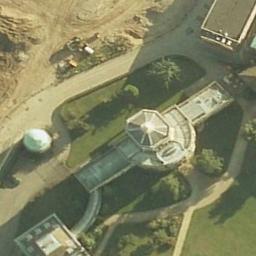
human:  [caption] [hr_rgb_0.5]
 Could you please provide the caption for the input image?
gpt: The tower of the church with a pointed roof is built in the lawn .

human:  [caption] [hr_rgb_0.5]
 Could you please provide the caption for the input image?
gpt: The church with a white circular roof is on the grass .

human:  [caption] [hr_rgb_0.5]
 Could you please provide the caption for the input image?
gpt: A church with a white diamond-shaped roof, Surrounded by a lawn and a desert .

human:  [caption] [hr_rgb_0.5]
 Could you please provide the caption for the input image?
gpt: This is a church with an umbrella roof in the middle .

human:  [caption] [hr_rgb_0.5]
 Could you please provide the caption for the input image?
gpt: There are many buildings near the church .